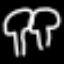
Label: palm tree